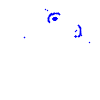
Particle: electron